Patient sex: M
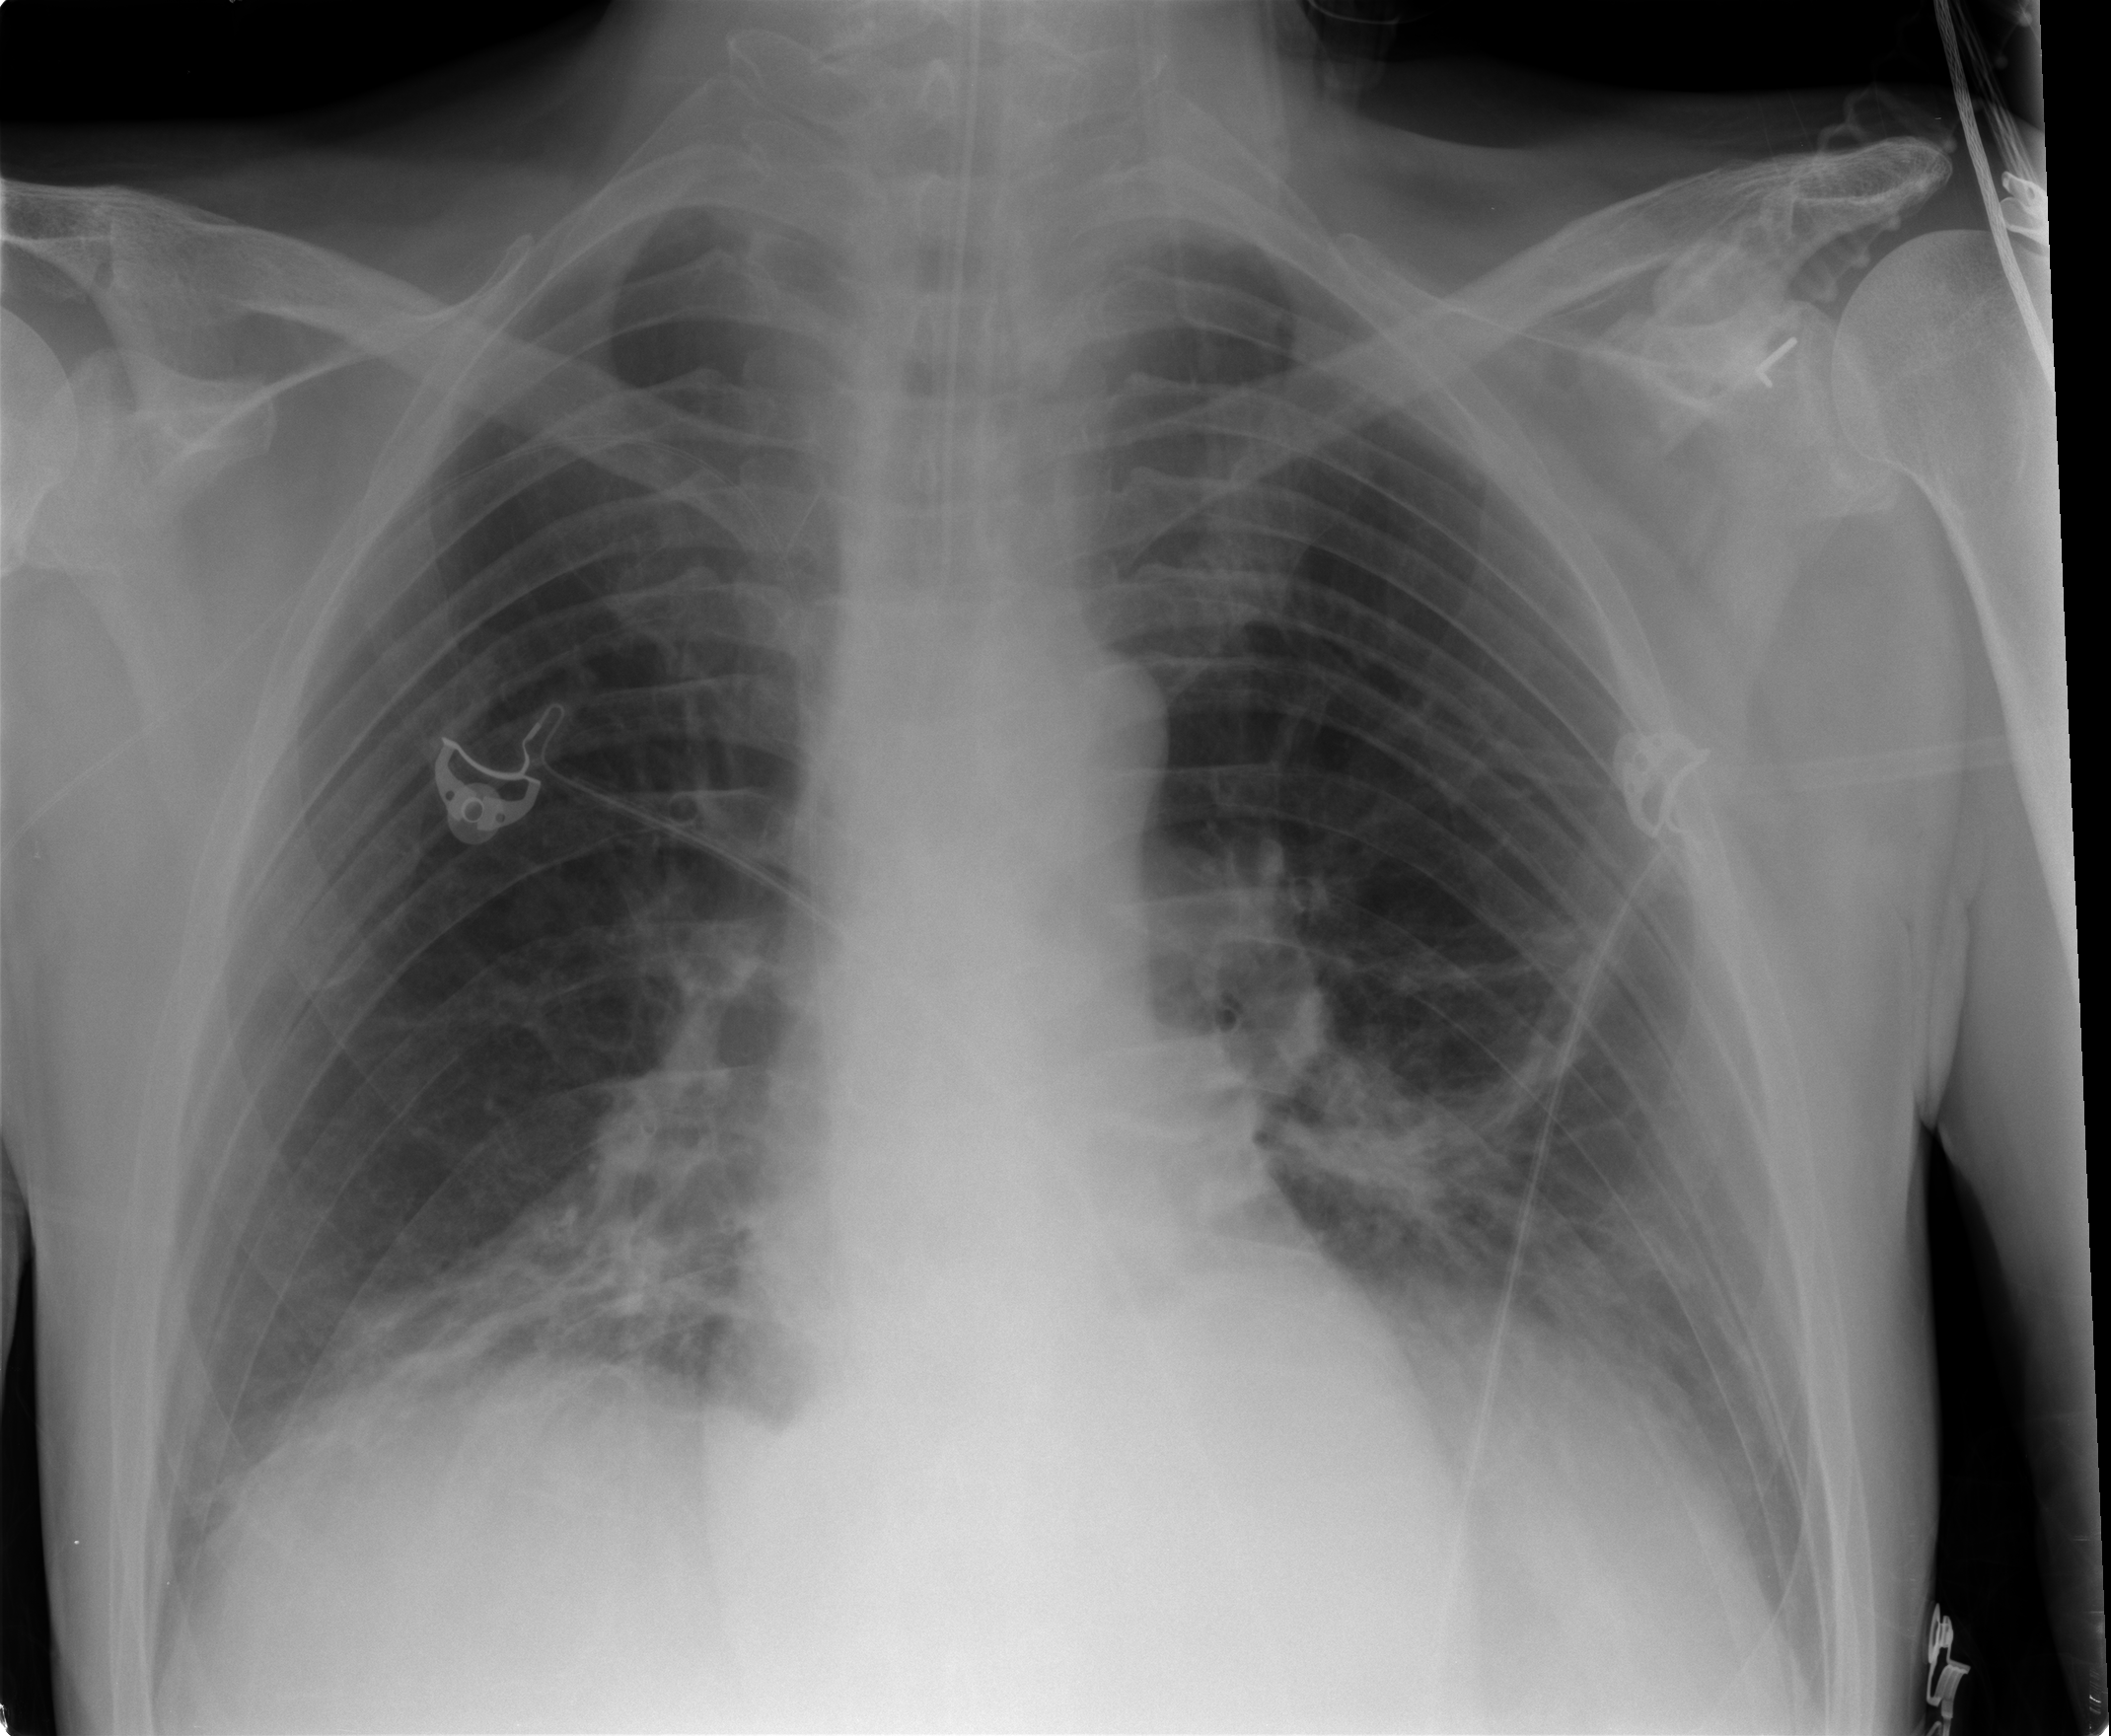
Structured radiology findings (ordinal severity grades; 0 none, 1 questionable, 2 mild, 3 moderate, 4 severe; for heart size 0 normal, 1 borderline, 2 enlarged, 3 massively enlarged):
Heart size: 0
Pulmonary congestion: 0
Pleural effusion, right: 0
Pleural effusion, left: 0
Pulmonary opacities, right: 1
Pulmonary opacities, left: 1
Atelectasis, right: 2
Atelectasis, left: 2